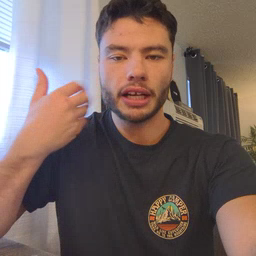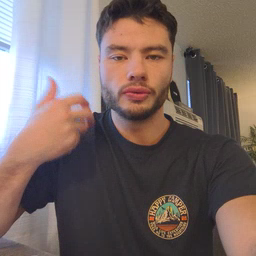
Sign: tiger